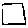
Label: square